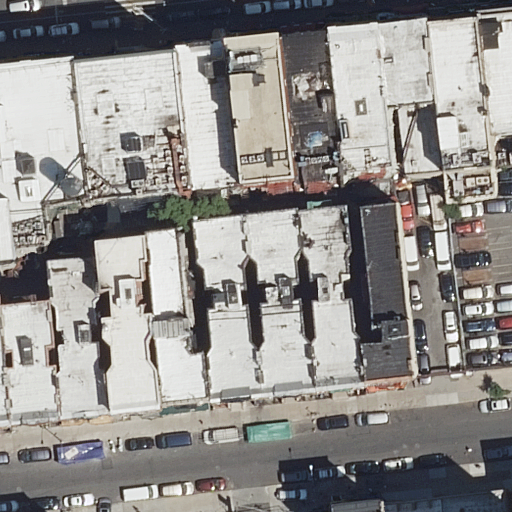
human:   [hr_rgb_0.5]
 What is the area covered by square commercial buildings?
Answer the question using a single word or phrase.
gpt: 0m2

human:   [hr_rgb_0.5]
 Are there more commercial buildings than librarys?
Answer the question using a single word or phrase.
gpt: no

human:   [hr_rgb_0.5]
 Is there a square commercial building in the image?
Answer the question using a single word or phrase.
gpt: no

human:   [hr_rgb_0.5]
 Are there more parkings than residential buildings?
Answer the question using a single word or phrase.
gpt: no

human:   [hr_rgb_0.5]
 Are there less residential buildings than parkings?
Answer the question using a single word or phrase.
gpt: no

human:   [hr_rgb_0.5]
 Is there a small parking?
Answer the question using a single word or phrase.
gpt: yes

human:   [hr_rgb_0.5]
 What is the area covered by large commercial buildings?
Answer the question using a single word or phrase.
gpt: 0m2

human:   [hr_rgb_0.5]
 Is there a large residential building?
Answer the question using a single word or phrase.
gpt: yes

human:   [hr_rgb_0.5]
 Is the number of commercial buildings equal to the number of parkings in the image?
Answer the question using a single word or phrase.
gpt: no

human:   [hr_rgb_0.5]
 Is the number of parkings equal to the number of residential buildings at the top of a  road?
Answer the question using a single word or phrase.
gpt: no

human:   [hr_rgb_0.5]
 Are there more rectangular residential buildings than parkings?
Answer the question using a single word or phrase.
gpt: yes

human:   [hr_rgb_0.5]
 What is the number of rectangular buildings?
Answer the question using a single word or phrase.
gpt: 12

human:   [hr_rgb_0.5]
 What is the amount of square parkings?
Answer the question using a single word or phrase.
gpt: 0

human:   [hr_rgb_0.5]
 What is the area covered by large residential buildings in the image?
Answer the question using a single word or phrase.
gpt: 581m2

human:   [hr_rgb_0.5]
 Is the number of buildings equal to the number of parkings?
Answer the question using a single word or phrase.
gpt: no

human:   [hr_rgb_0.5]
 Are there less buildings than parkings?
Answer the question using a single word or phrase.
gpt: no

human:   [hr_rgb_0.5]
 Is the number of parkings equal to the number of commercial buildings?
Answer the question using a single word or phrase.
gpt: no

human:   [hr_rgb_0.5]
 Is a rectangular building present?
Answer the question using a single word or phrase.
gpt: yes

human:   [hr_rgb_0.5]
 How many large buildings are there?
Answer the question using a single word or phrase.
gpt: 1

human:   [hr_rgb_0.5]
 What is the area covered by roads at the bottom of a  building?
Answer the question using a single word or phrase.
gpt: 0m2

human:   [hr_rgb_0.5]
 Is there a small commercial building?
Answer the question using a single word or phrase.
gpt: no

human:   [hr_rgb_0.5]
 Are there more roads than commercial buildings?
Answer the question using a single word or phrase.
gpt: yes

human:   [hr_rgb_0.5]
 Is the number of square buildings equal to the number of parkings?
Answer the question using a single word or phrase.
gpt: no

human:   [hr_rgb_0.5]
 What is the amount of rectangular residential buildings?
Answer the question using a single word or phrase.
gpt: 12

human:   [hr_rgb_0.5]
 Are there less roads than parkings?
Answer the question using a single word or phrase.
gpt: no

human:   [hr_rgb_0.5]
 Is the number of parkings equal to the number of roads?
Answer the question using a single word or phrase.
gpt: yes

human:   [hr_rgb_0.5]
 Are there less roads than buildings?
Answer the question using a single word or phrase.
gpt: yes

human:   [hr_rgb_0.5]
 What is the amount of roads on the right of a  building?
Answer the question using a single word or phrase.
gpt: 3

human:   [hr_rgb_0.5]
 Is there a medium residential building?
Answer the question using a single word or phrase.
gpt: yes

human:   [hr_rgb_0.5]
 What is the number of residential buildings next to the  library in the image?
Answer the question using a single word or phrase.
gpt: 20

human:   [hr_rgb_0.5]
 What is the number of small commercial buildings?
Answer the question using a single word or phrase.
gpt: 0

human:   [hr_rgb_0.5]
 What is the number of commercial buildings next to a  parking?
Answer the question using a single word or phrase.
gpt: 0

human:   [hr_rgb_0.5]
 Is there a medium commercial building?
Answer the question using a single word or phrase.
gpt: no

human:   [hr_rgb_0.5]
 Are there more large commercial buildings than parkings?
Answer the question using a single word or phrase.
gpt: no

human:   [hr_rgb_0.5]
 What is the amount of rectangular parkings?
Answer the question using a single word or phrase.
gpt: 2

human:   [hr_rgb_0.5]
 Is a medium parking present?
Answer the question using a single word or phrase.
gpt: yes